Question: I use Laravel with CSS Bootstrap. I save the text into the field name (text data type). When I show it in '<pre>' tag wrap with below CSS, I got problem text are unwanted broken down into piece for every words that comes at the end of the '<pre>' as in this image.
>
And here is the CSS I used, which cause this problem:
'''
.myclass pre {
white-space: pre-wrap; /* css-3 */
white-space: -moz-pre-wrap; /* Mozilla, since 1999 */
white-space: -pre-wrap; /* Opera 4-6 */
white-space: -o-pre-wrap; /* Opera 7 */
word-wrap: break-word;
}
'''
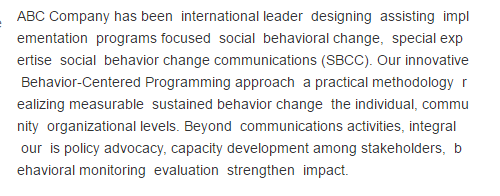
Answer: Please add 'display: inline-block' to your 'pre' tag for the word-wrap to work.
So your code becomes:
'''
.myclass pre {
white-space: pre-wrap; /* css-3 */
white-space: -moz-pre-wrap; /* Mozilla, since 1999 */
white-space: -pre-wrap; /* Opera 4-6 */
white-space: -o-pre-wrap; /* Opera 7 */
word-wrap: break-word;
display: inline-block;
}
'''